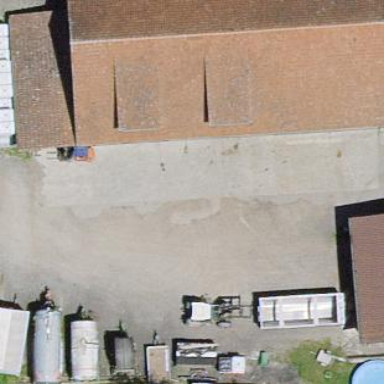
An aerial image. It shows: Group of garages.